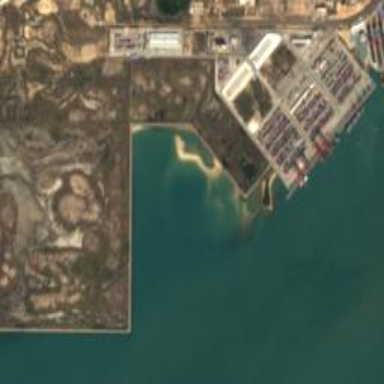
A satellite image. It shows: Industrial area designated as port.